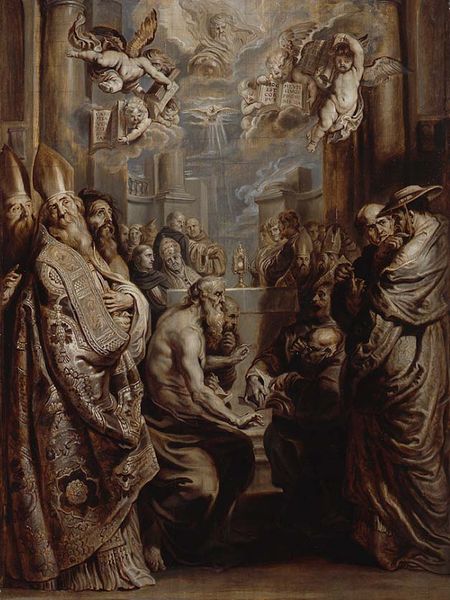
Titel: Die Disputation über die Gegenwart Christi in der Eucharistie
Künstler: Abraham van Diepenbeeck
Standort: Karlsruhe
Institution: Staatliche Kunsthalle Karlsruhe
Schlagwörter: blau, dunkel, flügel, fuß, gemälde, gott, gruppe, hand, haut, himmel, kampf, kopf, mann, nackt, nackter, rubens, schatten, umhang, wolken, gelb, menschen, sitzen, stadt, braun, finger, frau, grau, hell, hintergrund, hut, hüte, kleider, licht, männer, pfeiler, raum, reden, schwarz, säule, säulen, tisch, weiss, zeichnung, ölbild, ausblick, schal, wolke, beige, gesellschaft, malerei, menge, ornament, versammlung, alt, bart, bärte, kappe, kappen, mütze, alte, architektur, arm, barock, bibel, falten, kleidung, schädel, stein, taube, trauer, bild, diskutieren, gelehrte, öl, kirche, rauch, boden, geistlicher, gewand, gold, kelch, mantel, tücher, gewänder, innen, fliegen, engel, putte, putto, relief, spanien, schrift, bücher, düster, man, spieler, venedig, alter mann, noten, leer, farbe, saal, figuren, ölgemälde, bischof, papst, sprechen, muskeln, lesen, ornamente, wandmalerei, robe, nachdenken, stola, halle, alter, greis, buch, burg, glaube, kreuz, religion, dom, strahlen, nakt, knien, offenbarung, strahl, kardinal, beten, ölmalerei, brokat, pinselstrich, staunen, altar, rau, prister, heiligenschein, totenkopf, löwen, christus, jesus, gut, mauern, manierismus, brauntöne, mittelalter, vision, hostie, klerus, messgewand, monstranz, pastor, priester, religiös, weihrauch, chor, mönch, erscheinung, diskussion, gebote, bettler, bischöfe, geistliche, heiliger, mitra, mönche, tiara, sammlung, löwe, heilige, fresko, empfangen, golden, pokal, schreiber, hoffnung, erleuchtung, jünger, amor, heilig, putten, cape, christen, jerusalem, putti, el greco, petrus, prophet, sakral, christentum, auferstehung, altarbild, christi, himmelfahrt, ornat, verkündigung, kardinäle, roben, bräunlich, gral, geist, got, lektüre, kriche, tabernakel, dreifaltigkeit, tafeln, jude, biebel, hieronymus, äl, apostel, pfingsten, heiliger geist, gottvater, puten, abt, verkündung, bedrückt, frua, evangelium, inquisitor, konzil, jesuit, diskurs, fürsten, katholiken, mostranz, enel, kirchenväter, wandlung, engelschor, epiphanie, bischofsmütze, trinität, päpste, paulus, bischoff, manieristisch, puti, musekl, greco, alte meister, kardinalshut, prophezeihung, ngel, manner, antonius, prüfung, wandmalerie, kasel, mehrfigurig, sakrestei, pastellmalerei, glanze, abgewand, gresaie, grisaile, papbst, bischpf, #ölgemälde, #kirche, lösen, monstranze, bischoph, geisltiche, frankziskaner, kirchre, darlegung, eucharastie, allerheilgstes, weihnrauch, männer personen